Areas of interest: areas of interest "Comprehensive Gymnasium"
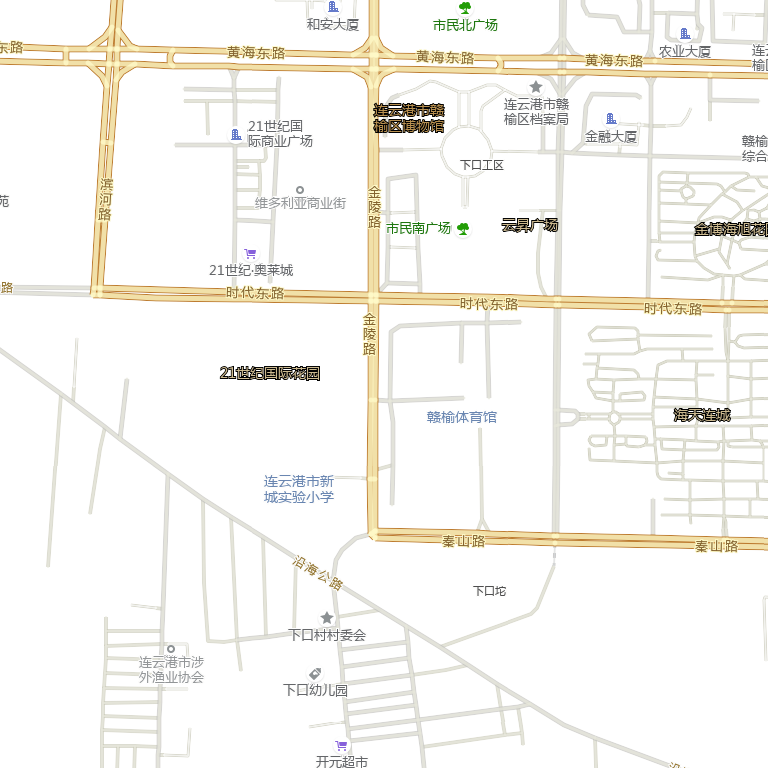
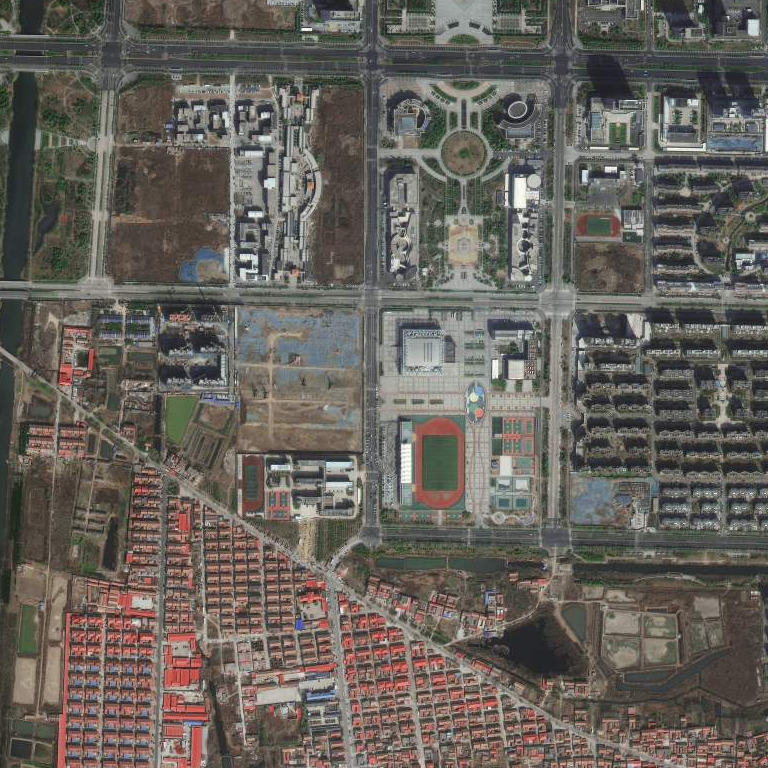